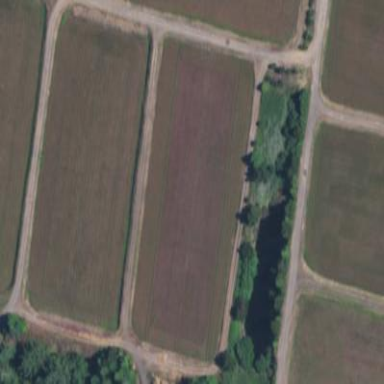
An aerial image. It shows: Farmland where cranberries are grown.